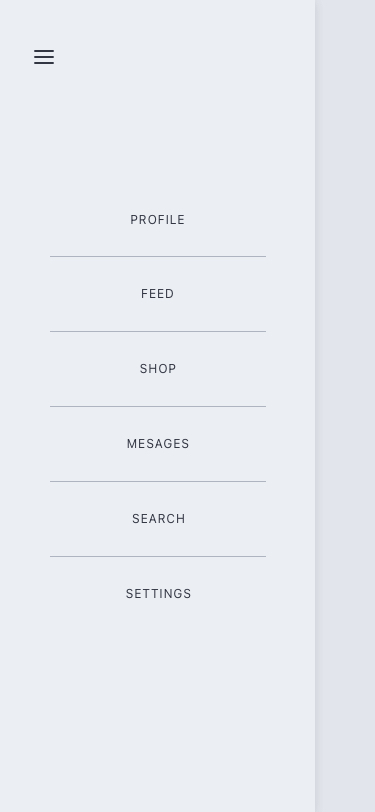
Text in this UI design:
SETTINGS
SEARCH
MESAGES
SHOP
FEED
PROFILE